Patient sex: F
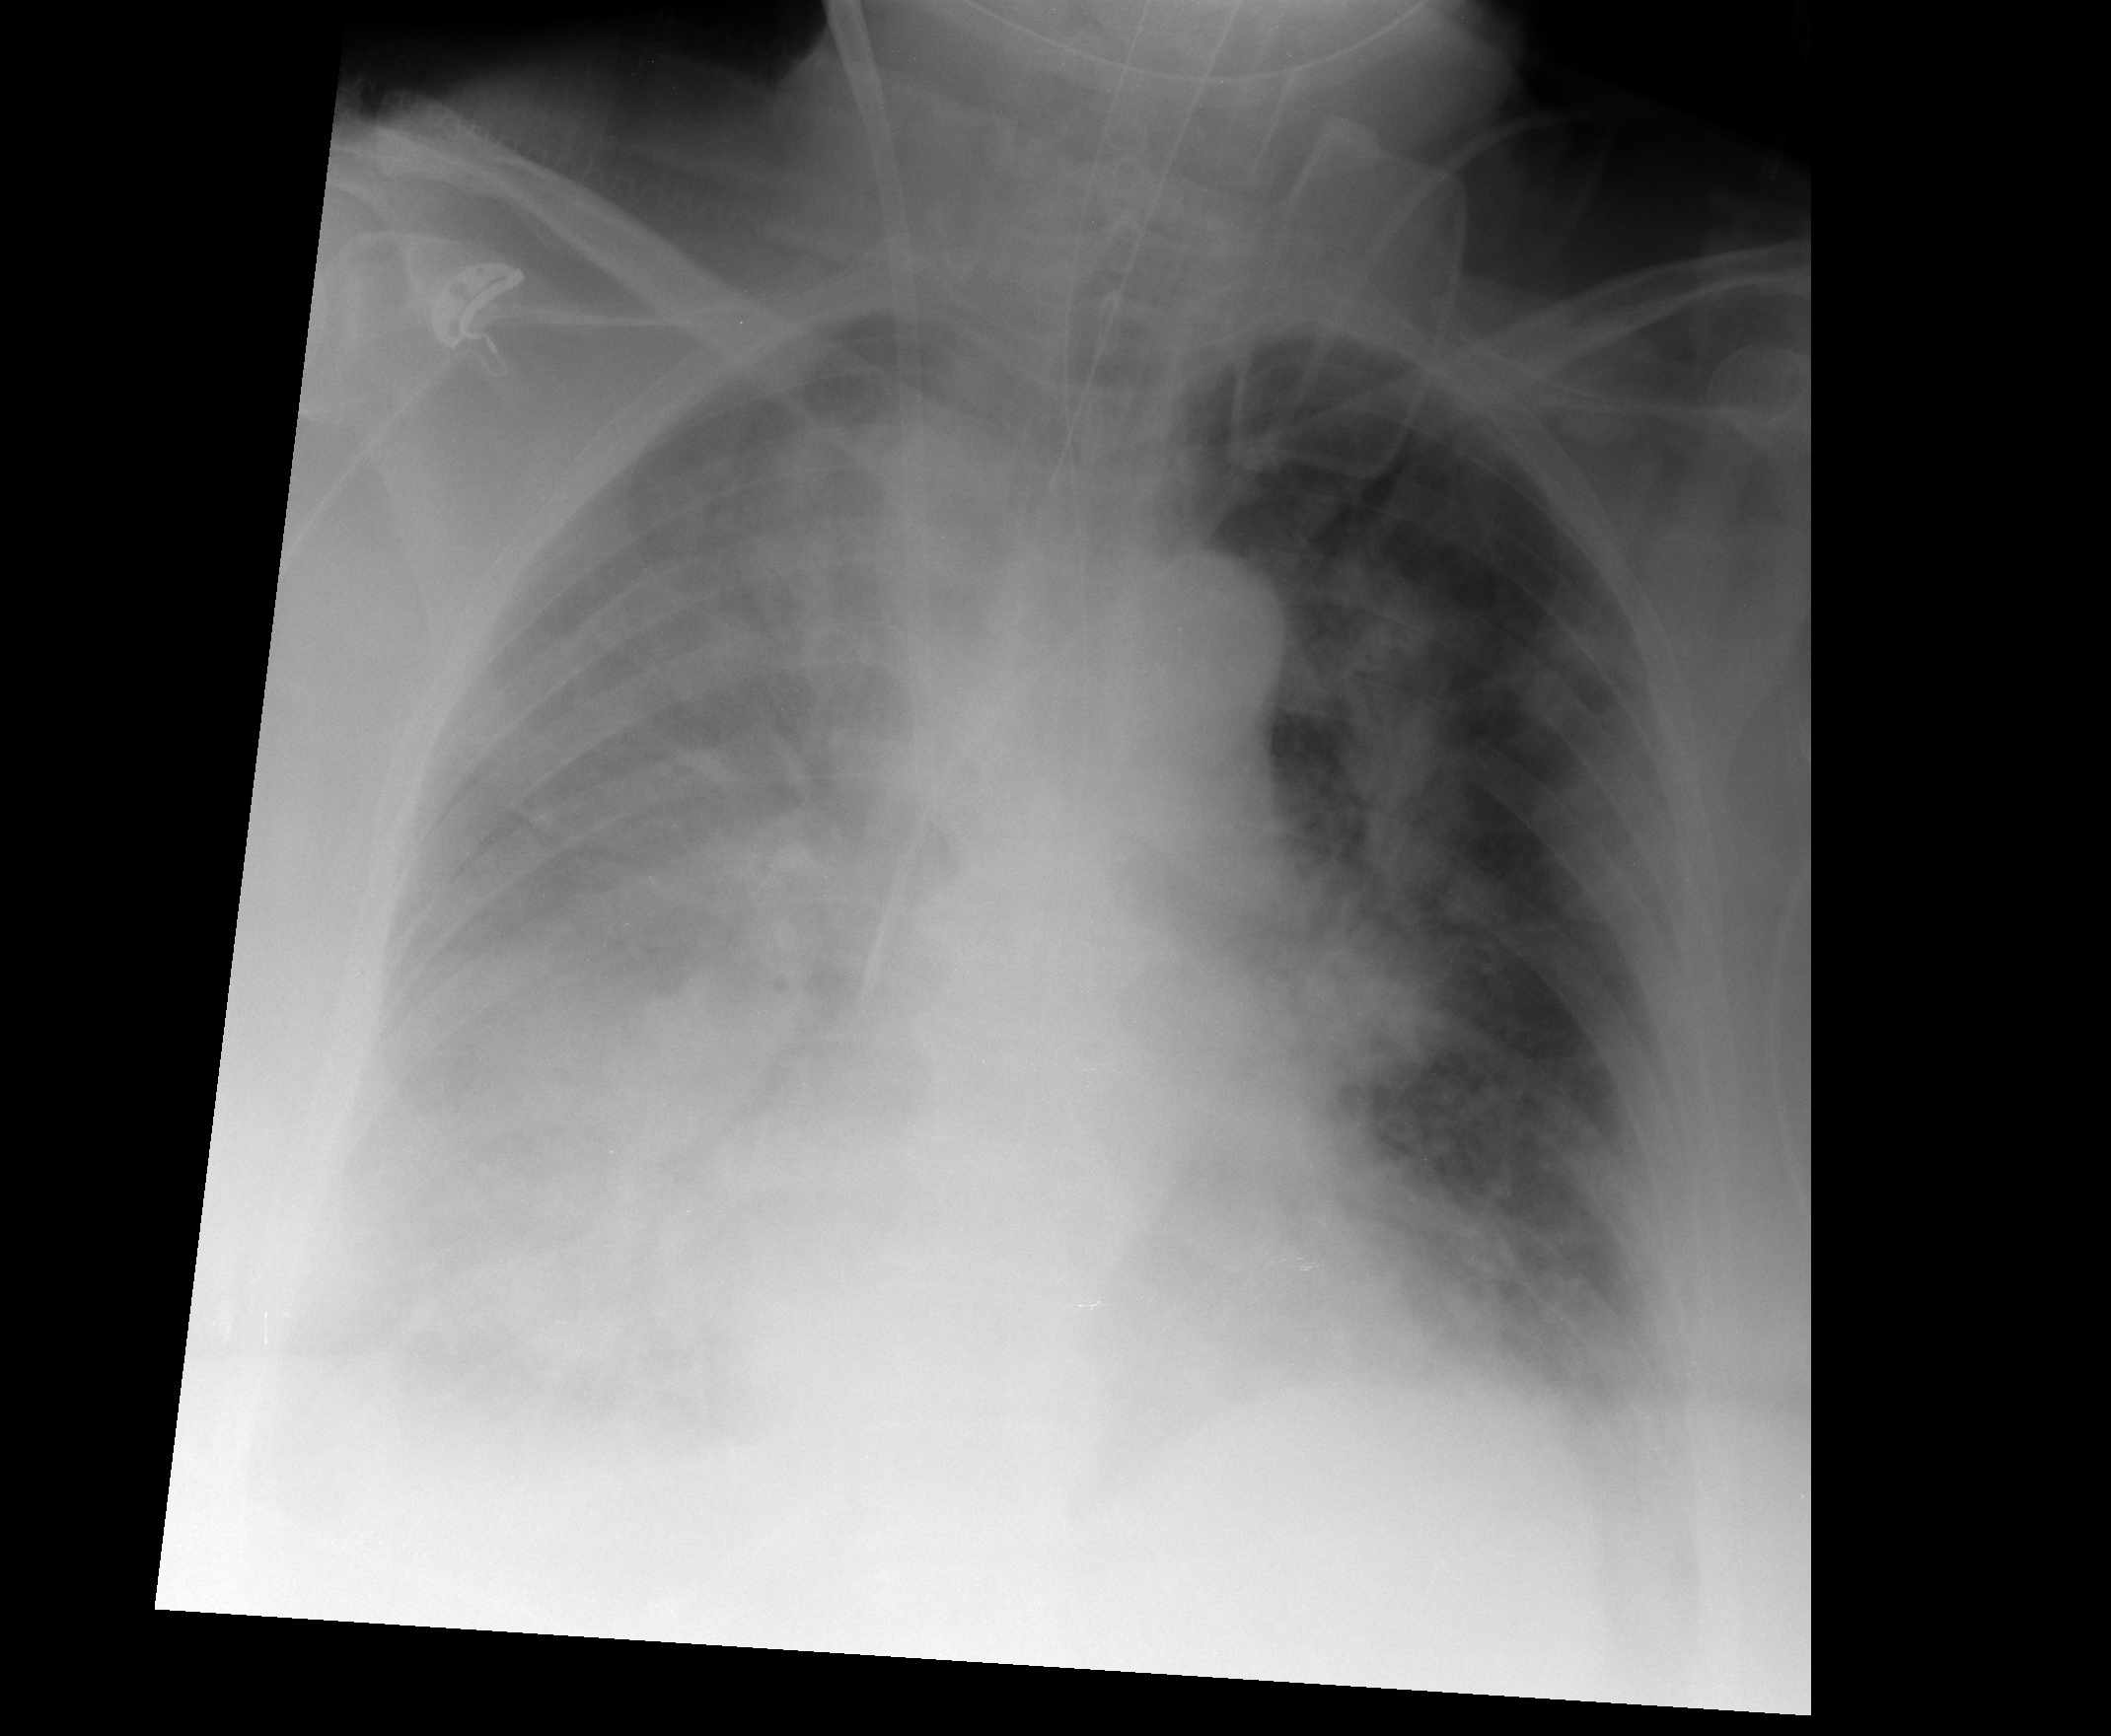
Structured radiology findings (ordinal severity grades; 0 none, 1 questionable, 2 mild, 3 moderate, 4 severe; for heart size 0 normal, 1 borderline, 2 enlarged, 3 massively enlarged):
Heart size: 1
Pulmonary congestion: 2
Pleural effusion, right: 2
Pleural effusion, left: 1
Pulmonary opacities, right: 3
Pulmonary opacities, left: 2
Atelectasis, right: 3
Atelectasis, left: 2